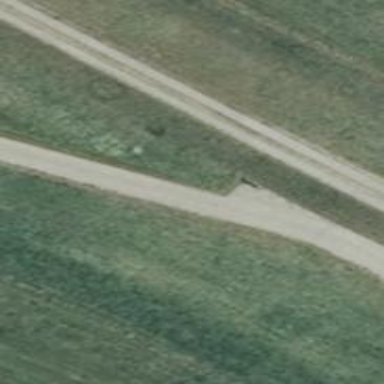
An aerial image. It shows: Asphalt driveway designated as service road.